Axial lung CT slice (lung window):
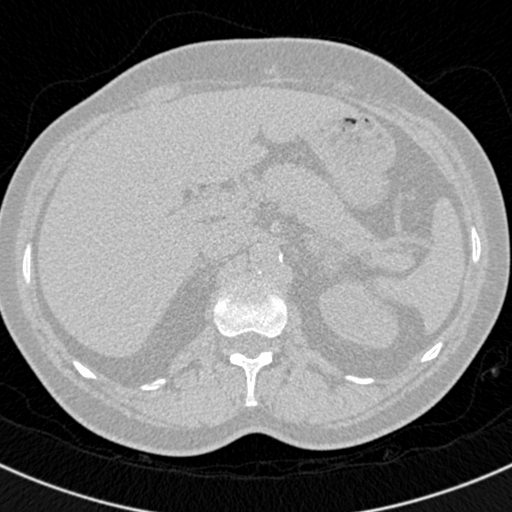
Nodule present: no